Field crop: maize
Growth stage: 2
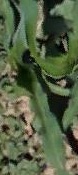
Species: maize